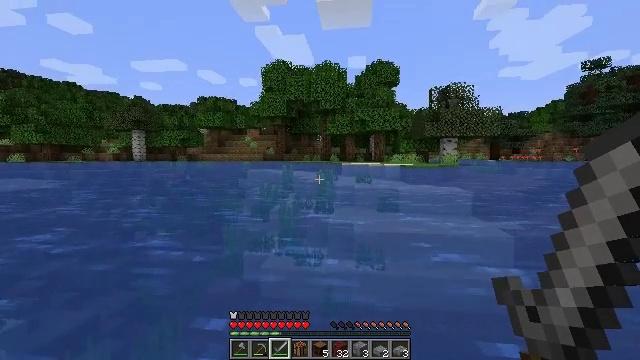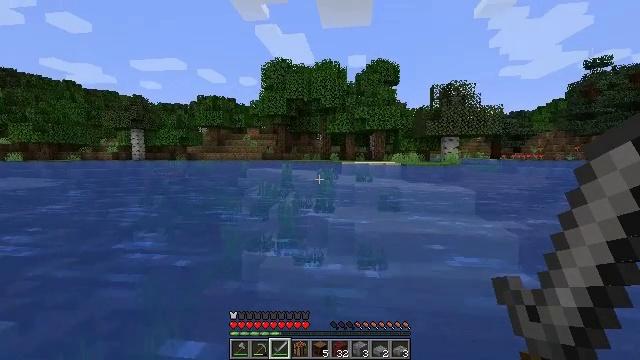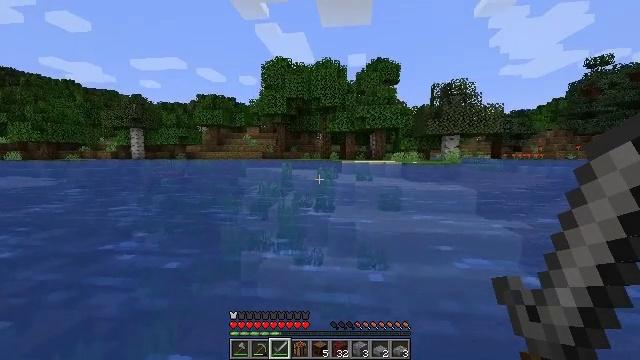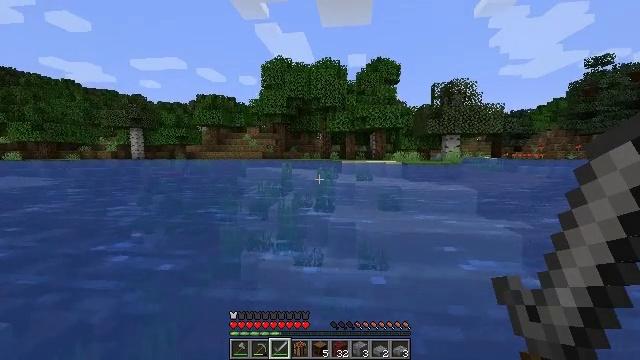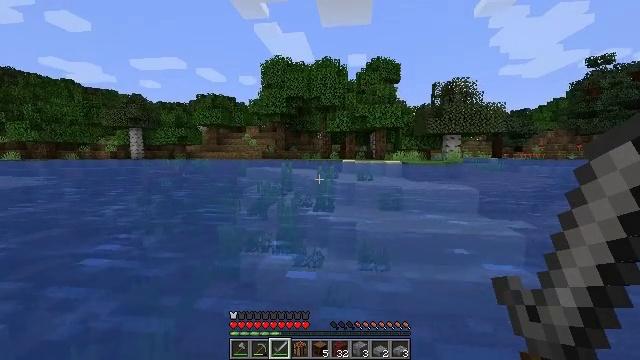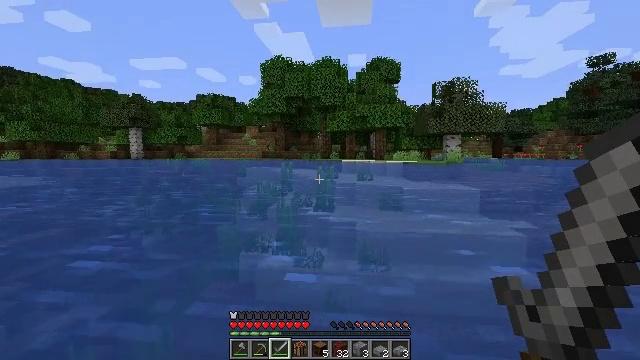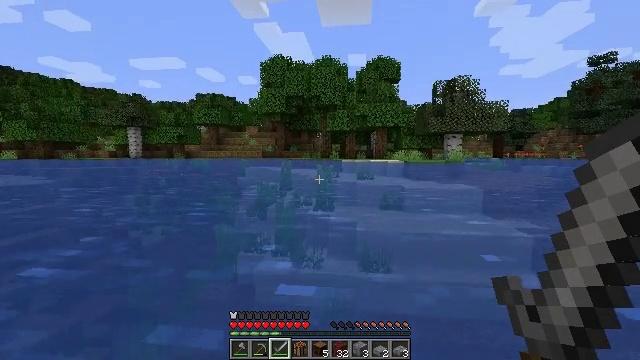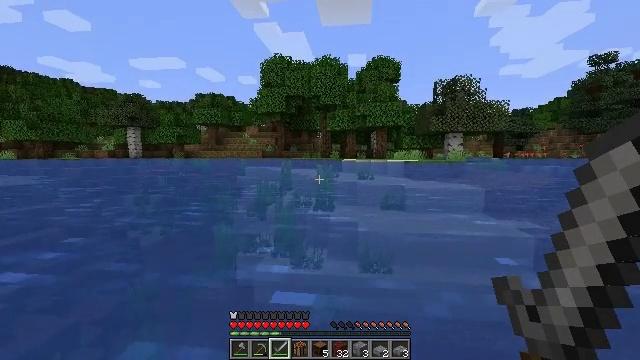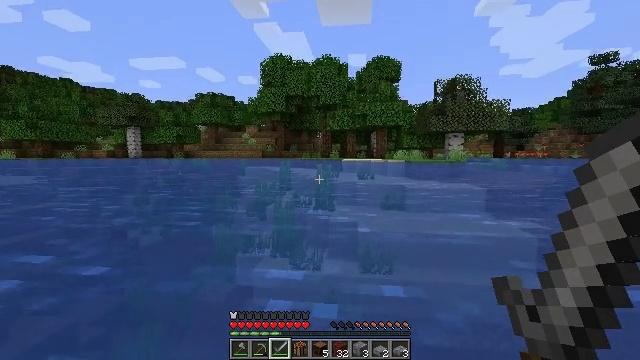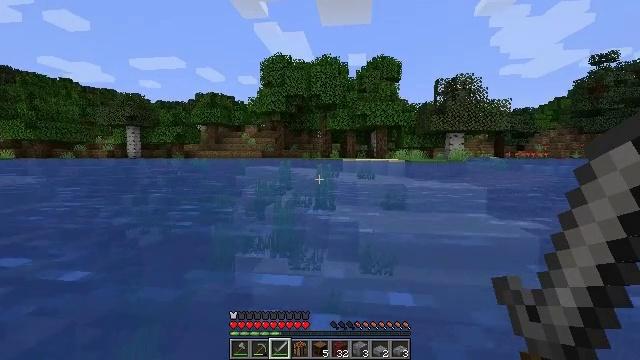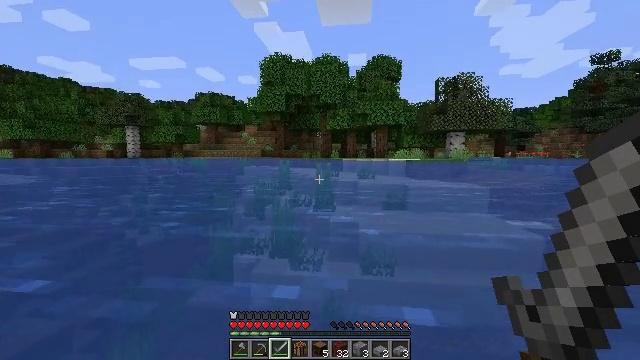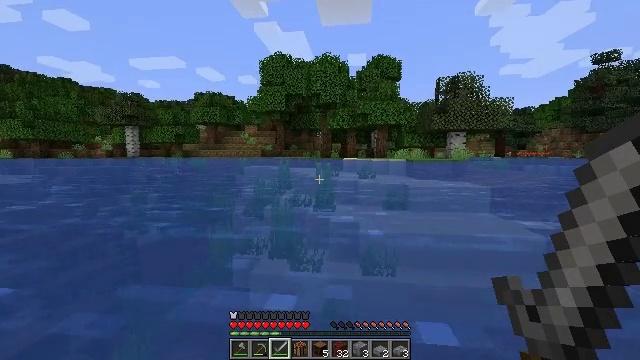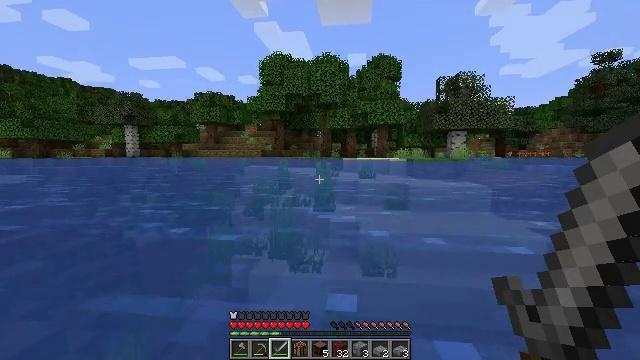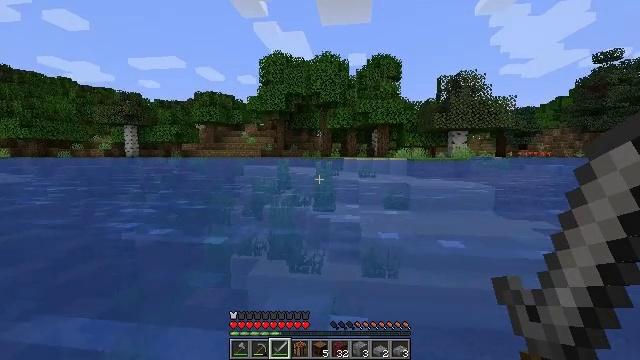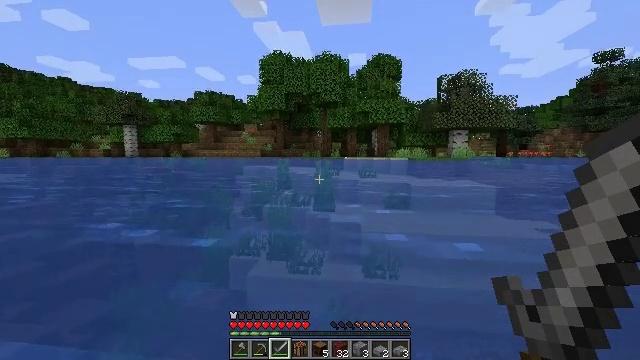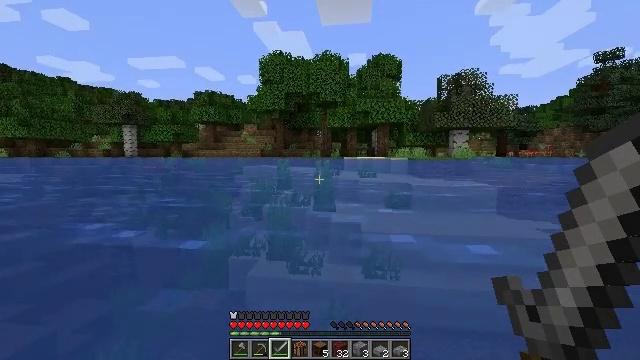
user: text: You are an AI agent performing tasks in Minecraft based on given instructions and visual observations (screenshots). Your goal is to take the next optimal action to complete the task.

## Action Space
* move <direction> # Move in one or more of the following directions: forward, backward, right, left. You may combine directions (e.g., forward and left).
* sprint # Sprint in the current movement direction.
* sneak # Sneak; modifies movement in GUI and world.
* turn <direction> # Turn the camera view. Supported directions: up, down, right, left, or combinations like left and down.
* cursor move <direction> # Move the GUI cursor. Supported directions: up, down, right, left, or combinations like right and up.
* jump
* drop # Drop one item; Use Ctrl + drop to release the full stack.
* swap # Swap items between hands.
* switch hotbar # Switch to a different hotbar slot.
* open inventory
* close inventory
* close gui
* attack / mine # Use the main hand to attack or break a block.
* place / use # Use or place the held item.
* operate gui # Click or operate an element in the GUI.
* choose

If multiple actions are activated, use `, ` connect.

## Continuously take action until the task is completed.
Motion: motion action
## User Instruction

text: Mine oak leaves.
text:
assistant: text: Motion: move forward, sprint
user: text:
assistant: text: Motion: move forward, sprint
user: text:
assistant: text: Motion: move forward, sprint
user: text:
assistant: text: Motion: move forward, sprint
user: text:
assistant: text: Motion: move forward, sprint
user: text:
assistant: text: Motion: move forward, sprint
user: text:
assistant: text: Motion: move forward, sprint
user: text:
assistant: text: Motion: move forward, sprint
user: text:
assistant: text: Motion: move forward, sprint
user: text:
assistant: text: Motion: move forward, sprint
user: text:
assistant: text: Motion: move forward, sprint
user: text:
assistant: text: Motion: move forward, sprint
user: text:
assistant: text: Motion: move forward, sprint
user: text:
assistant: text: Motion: move forward, sprint
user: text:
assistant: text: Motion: move forward, sprint
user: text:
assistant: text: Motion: move forward, sprint
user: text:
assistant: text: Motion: move forward, sprint
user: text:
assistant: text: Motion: move forward, sprint
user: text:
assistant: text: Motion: move forward, sprint
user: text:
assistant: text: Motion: move forward, sprint
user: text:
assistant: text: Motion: move forward, sprint
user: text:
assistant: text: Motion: move forward, sprint
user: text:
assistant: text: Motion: move forward, sprint
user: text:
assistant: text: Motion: move forward, sprint
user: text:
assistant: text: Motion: move forward, sprint
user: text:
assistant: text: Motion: move forward, sprint
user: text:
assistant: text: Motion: move forward, sprint
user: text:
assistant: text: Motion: move forward, sprint
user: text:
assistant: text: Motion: move forward, sprint
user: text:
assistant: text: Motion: move forward, sprint